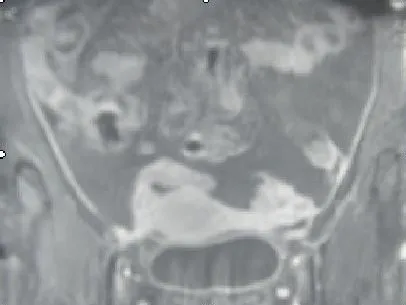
Pelvic MRI T2, image located in the left side of the uterus measuring 08 cm with dual component solid and cystic.
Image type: radiology (mri)